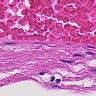
Metastatic tissue present: no